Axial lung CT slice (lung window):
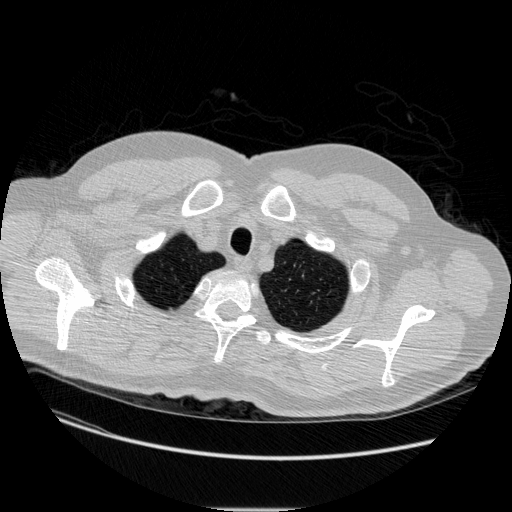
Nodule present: no